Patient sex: F
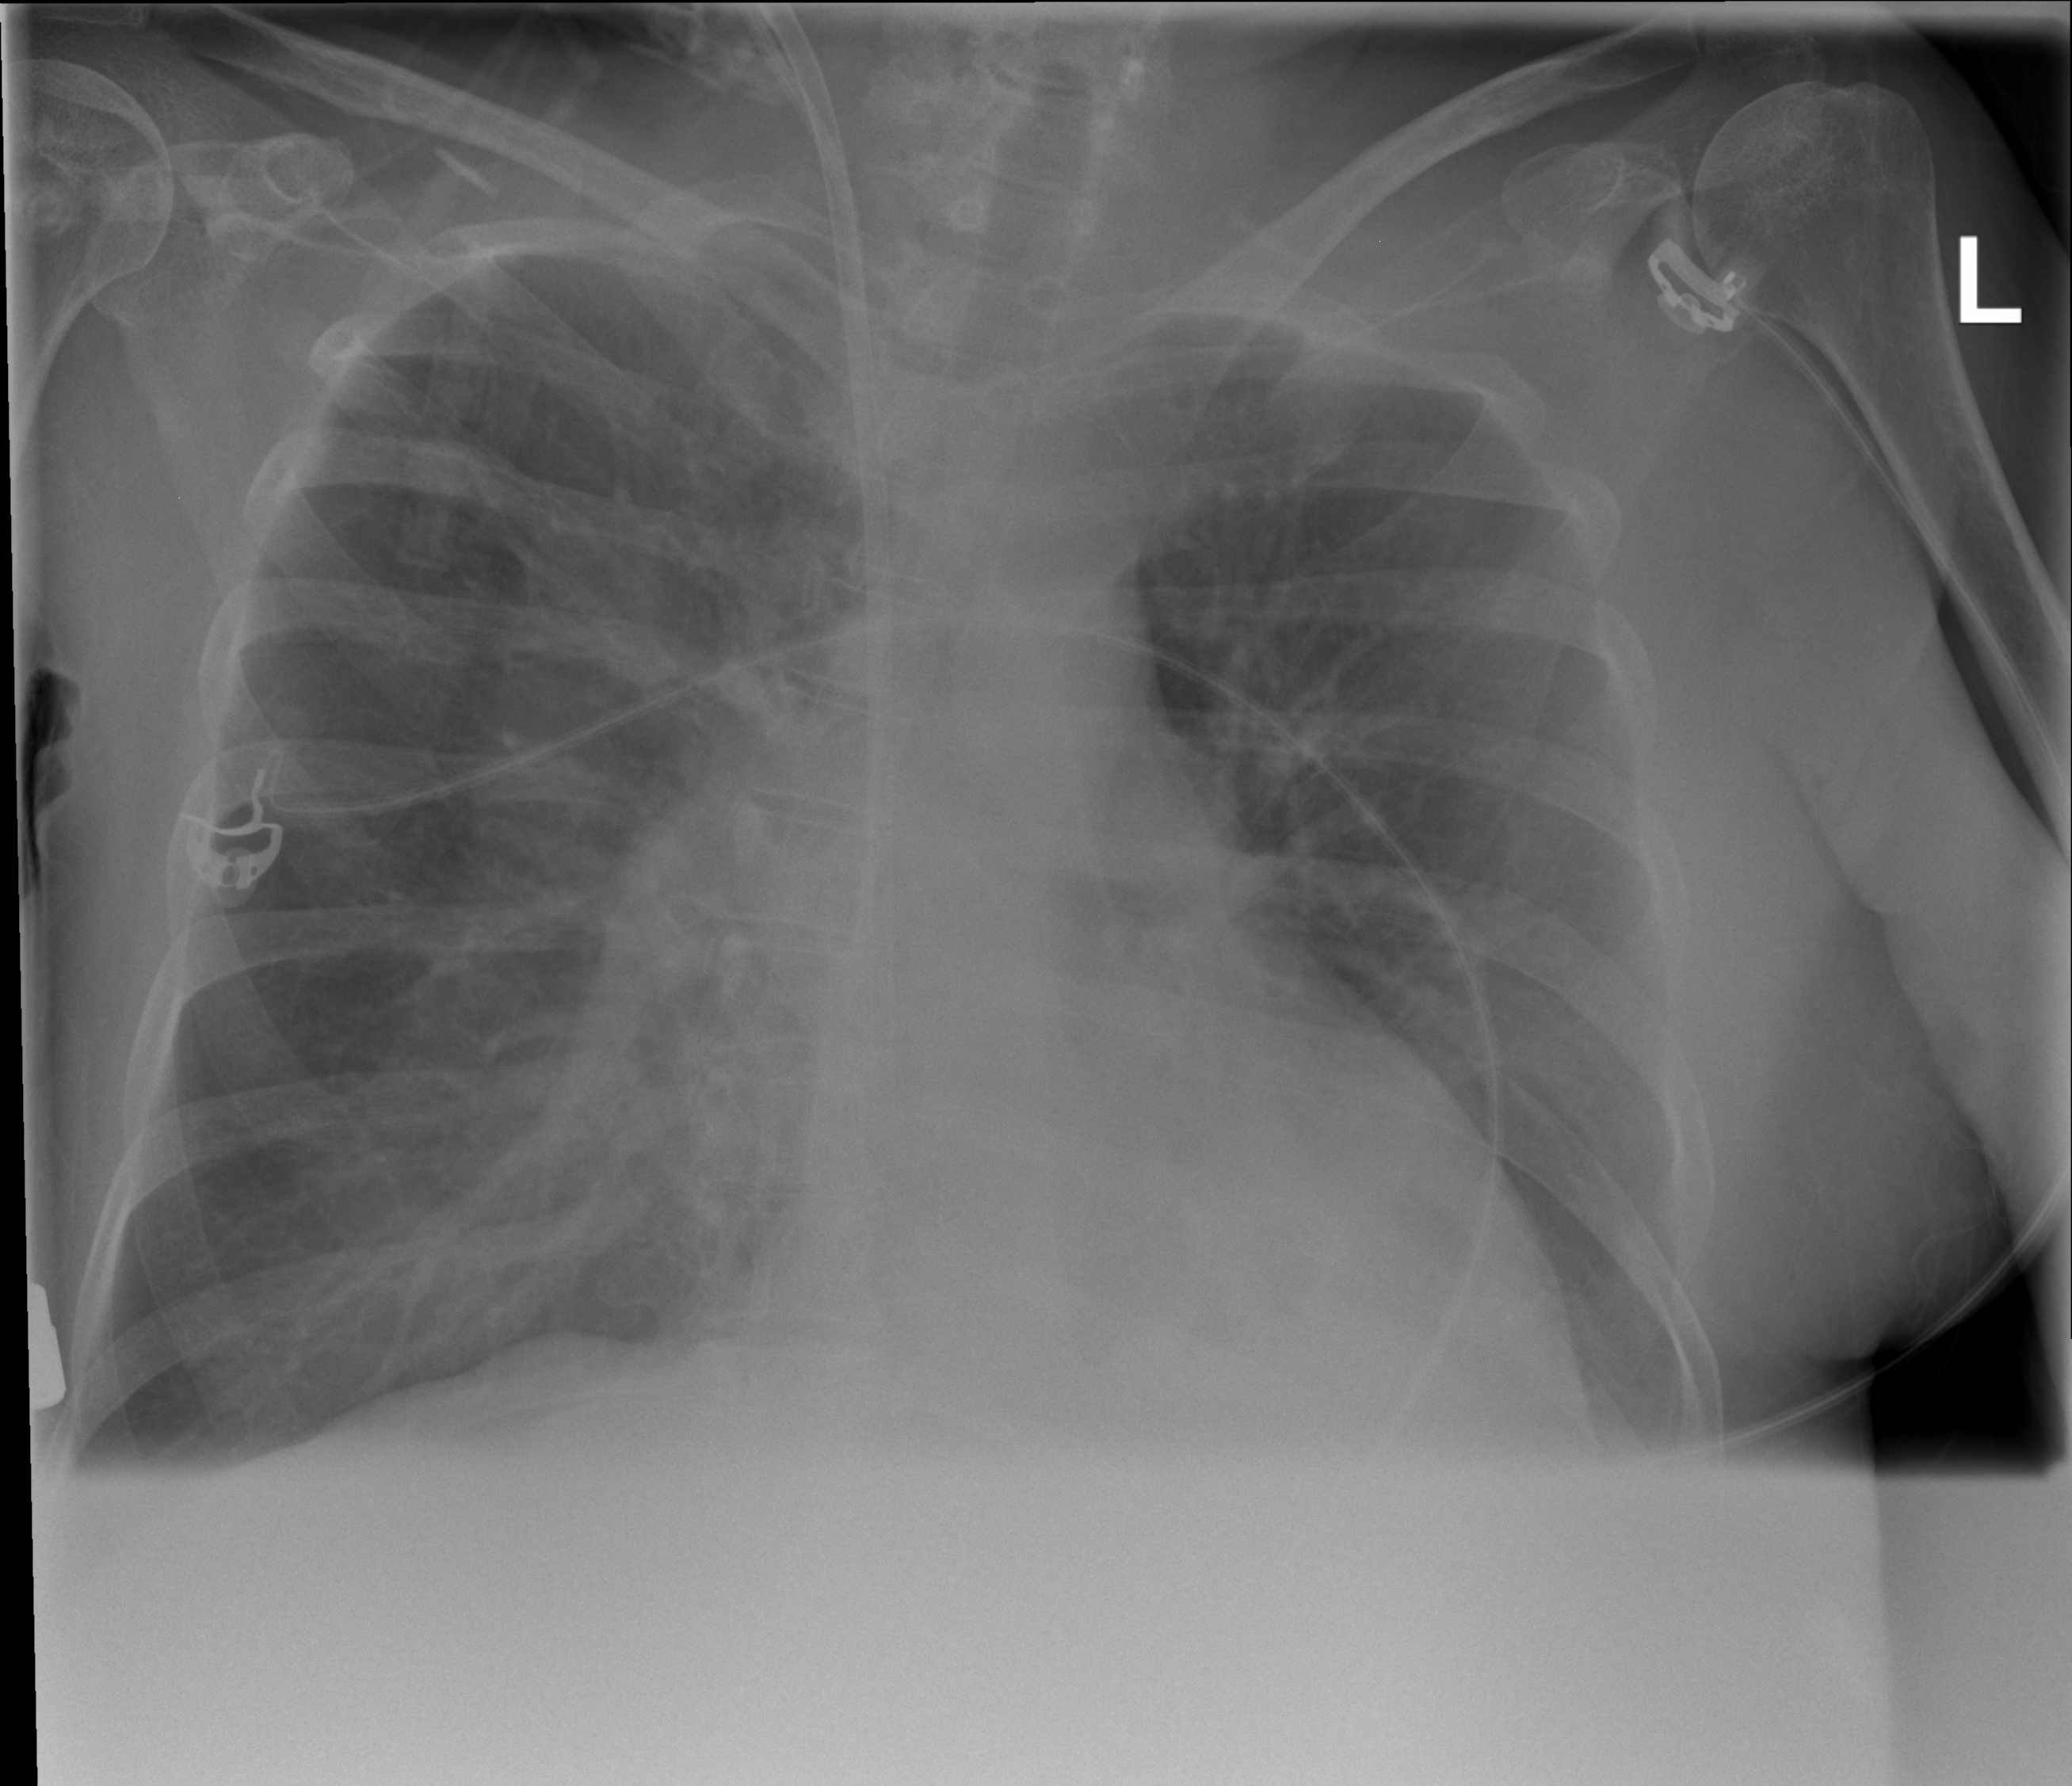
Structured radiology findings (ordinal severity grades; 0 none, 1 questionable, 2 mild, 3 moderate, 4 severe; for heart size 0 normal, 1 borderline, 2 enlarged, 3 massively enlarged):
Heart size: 2
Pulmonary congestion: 1
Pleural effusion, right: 0
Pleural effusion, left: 0
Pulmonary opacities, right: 0
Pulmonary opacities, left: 0
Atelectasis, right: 0
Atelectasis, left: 0